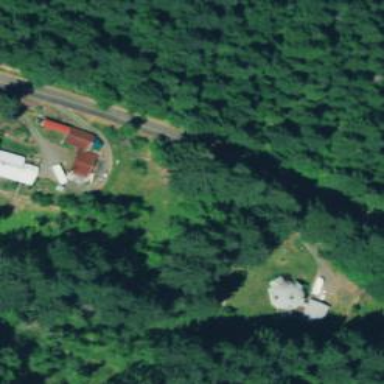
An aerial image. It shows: Driveway.